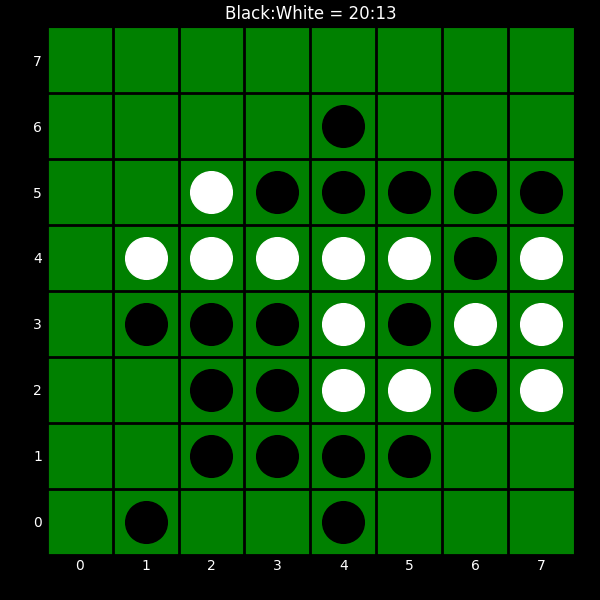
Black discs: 20
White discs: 13